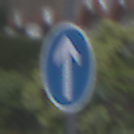
Verkehrszeichen: VorgeschriebeneFahrtrichtungGeradeaus
Umgebung: Outdoor, Urban
Tageszeit: MorningAfternoon
Wetter: Overcast
Licht: Natural
Jahreszeit: NotSpecified
Kontrast: LowContrast